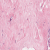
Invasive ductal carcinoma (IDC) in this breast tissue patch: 0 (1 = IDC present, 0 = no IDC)